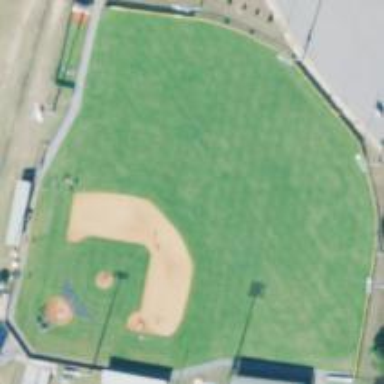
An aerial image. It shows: Grass pitch designated for baseball.